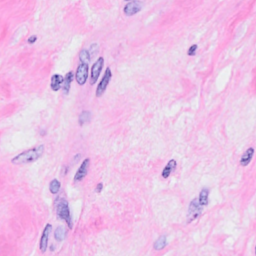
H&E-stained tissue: Breast